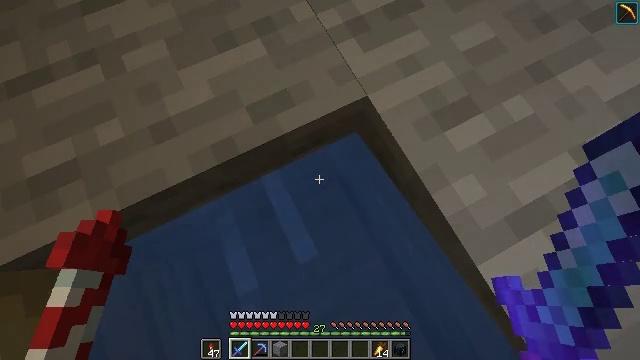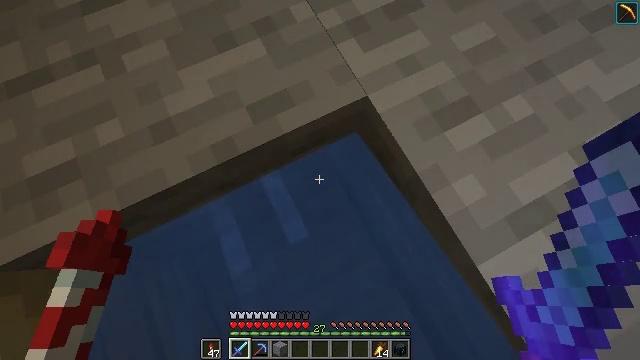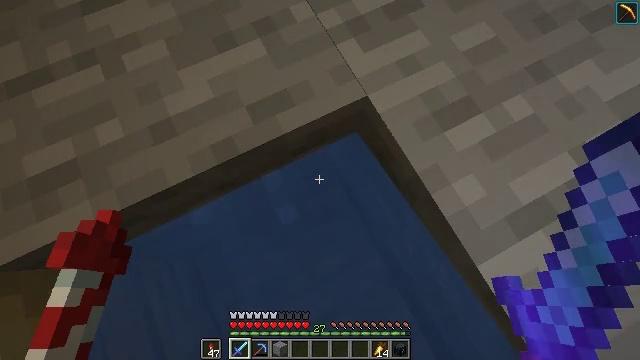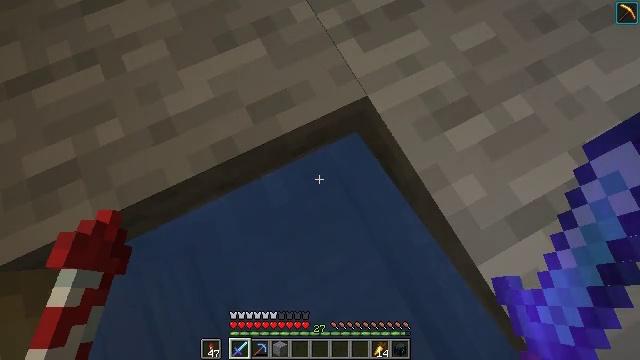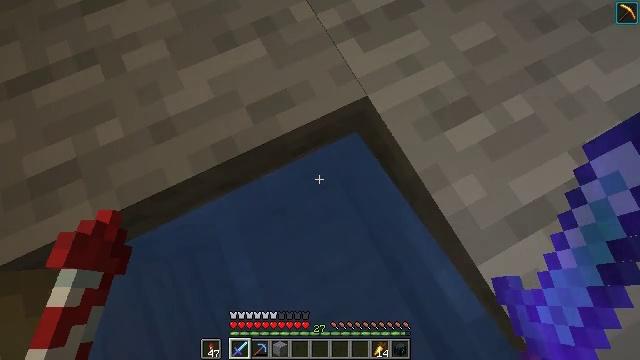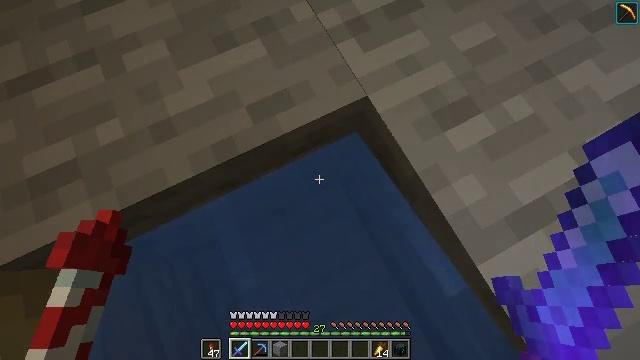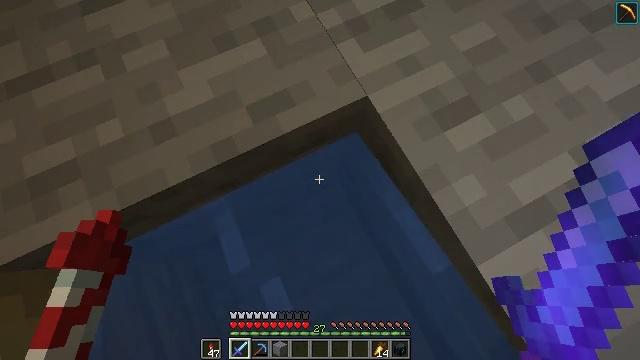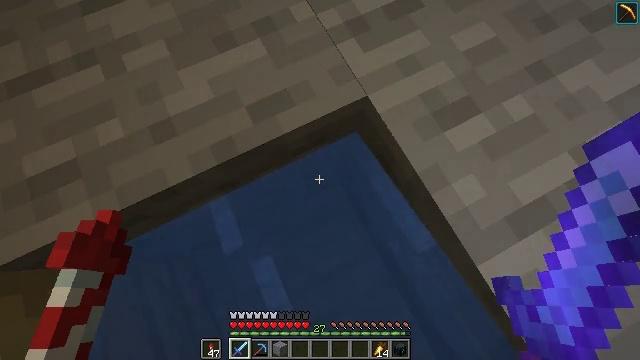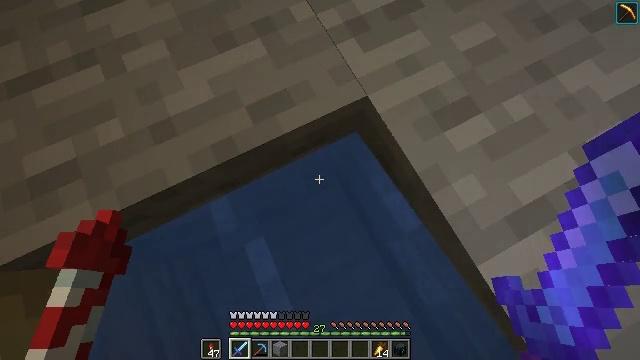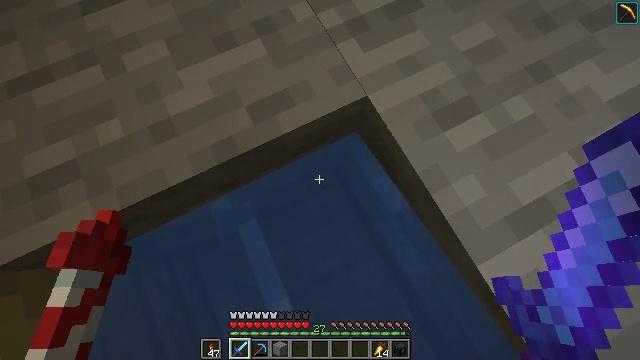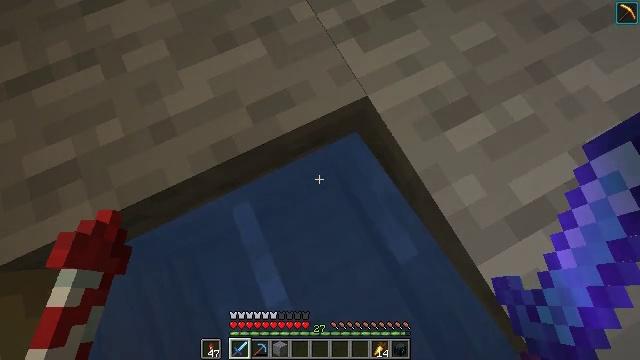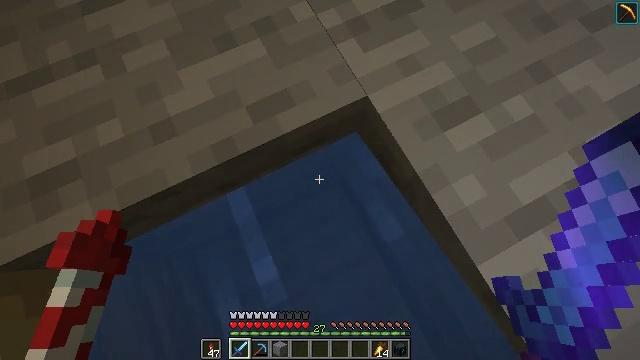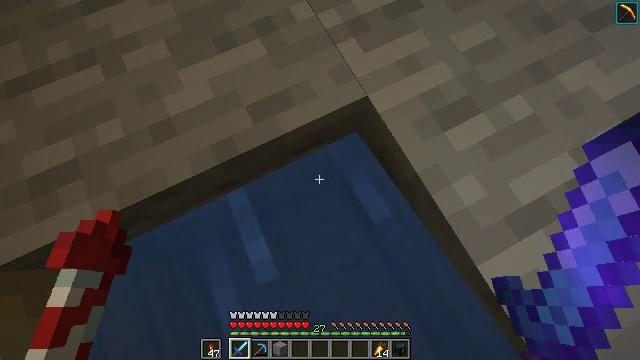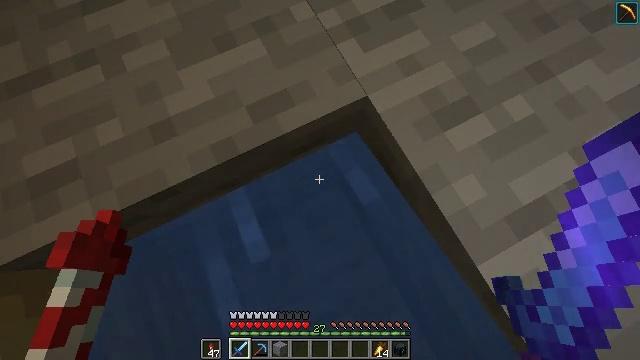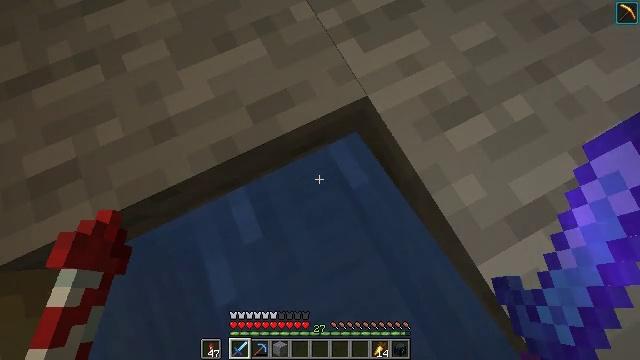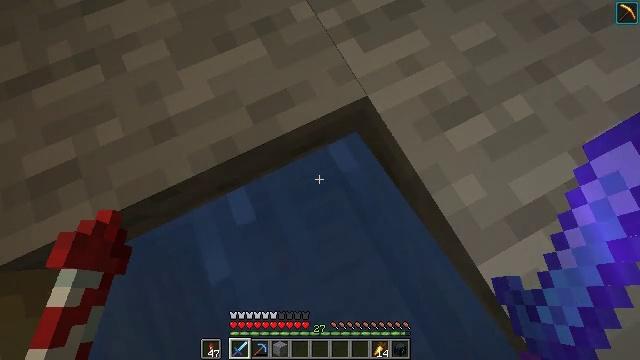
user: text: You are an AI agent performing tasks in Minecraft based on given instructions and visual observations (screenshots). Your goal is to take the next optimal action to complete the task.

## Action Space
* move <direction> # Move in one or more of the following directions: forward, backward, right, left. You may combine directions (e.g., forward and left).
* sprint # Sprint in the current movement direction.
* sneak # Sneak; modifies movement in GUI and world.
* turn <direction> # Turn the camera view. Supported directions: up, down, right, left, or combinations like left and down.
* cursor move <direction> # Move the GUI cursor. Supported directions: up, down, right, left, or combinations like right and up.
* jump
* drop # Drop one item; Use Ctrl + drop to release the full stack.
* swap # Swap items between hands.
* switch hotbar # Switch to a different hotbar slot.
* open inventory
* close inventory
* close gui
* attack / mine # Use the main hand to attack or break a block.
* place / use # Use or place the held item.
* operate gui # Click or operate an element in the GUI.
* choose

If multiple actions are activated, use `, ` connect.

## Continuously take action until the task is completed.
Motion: motion action
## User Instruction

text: Kill enemies.
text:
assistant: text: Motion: no_op
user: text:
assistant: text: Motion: no_op
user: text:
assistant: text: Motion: no_op
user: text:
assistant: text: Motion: no_op
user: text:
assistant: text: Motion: no_op
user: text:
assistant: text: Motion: no_op
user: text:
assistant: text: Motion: no_op
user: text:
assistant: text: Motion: no_op
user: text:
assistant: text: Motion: no_op
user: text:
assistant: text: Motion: no_op
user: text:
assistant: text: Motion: no_op
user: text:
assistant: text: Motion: no_op
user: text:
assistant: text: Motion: no_op
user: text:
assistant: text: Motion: no_op
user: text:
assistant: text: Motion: no_op
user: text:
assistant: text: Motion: no_op
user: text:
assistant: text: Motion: no_op
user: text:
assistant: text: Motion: no_op
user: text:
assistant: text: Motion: no_op
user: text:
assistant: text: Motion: no_op
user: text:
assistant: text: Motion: no_op
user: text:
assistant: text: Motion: no_op
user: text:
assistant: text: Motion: no_op
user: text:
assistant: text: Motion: turn left and up
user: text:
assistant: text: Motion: turn right and up
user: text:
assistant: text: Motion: turn left and up, jump
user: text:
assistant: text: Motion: move forward, jump
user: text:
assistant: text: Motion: move forward, jump
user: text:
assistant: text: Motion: move forward, jump
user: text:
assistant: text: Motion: move forward, turn right and up, jump